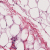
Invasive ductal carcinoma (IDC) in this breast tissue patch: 0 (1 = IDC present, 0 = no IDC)